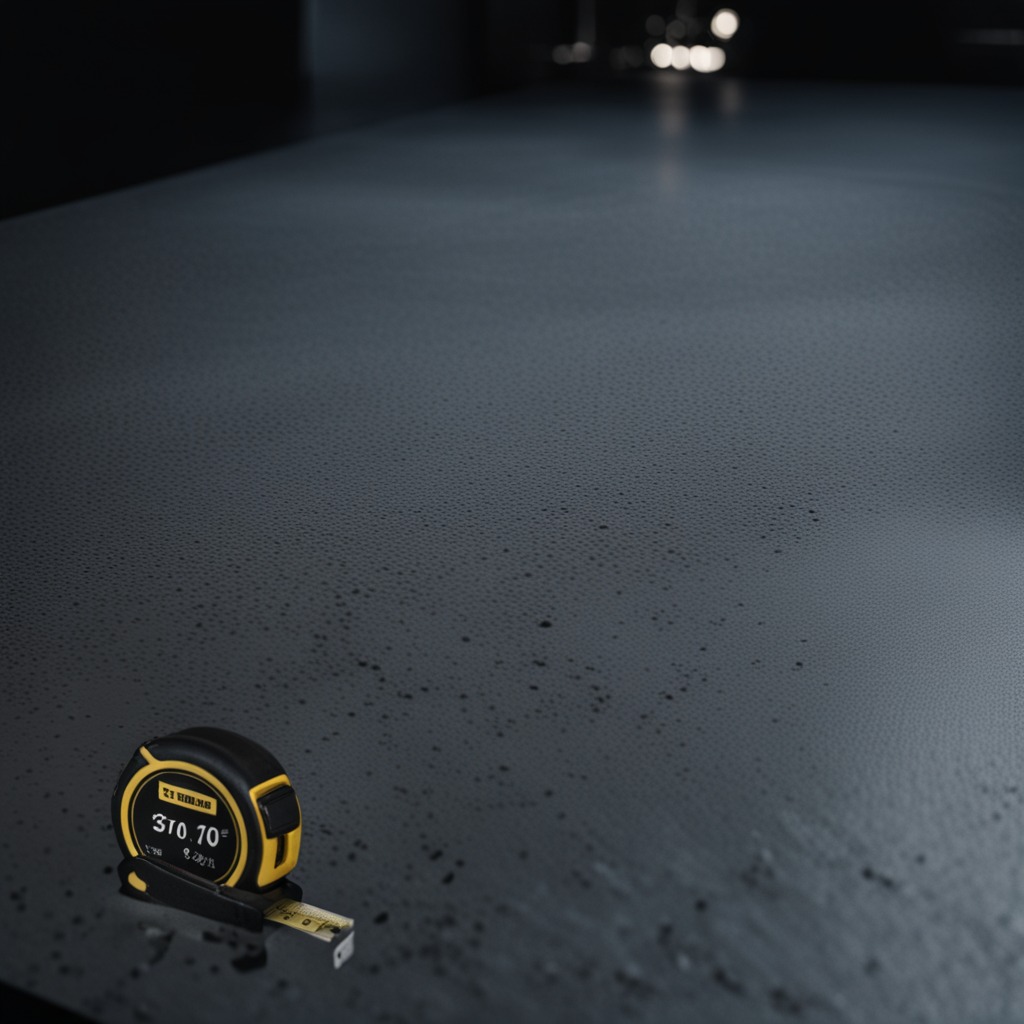
A measuring tape is lying on the clean granite table inside a workshop at night.